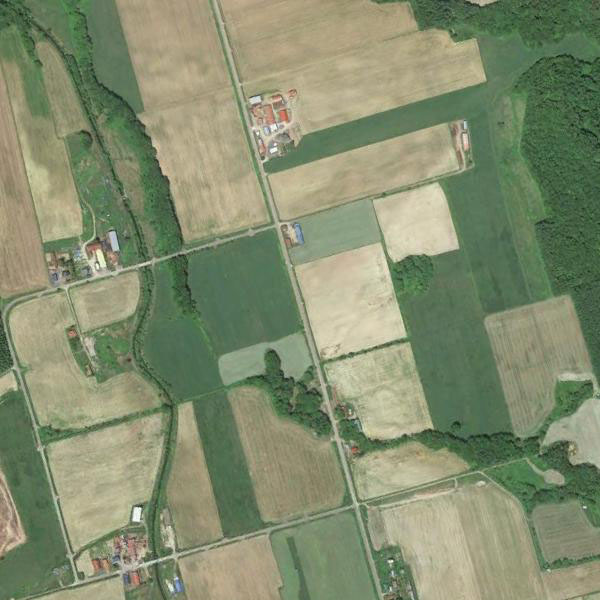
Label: Farmland